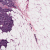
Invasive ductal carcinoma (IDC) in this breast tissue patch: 1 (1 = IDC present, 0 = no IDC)